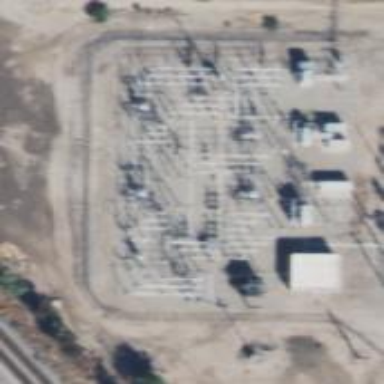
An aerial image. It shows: Switch used for power control.